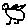
Label: bird